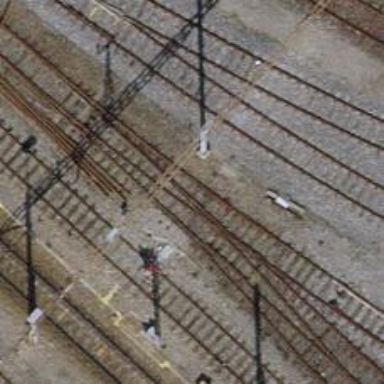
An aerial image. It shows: Railway yard with one track in service.